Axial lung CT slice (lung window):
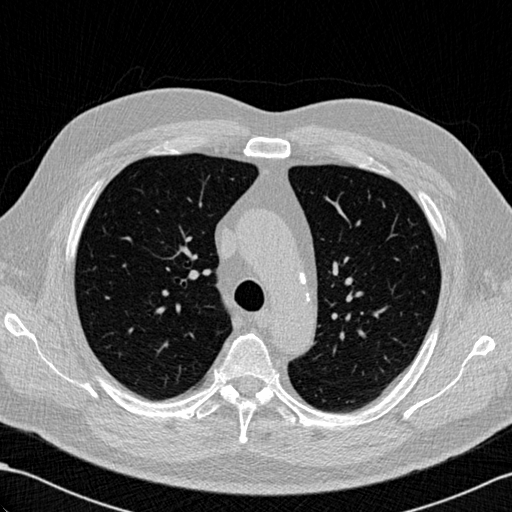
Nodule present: no